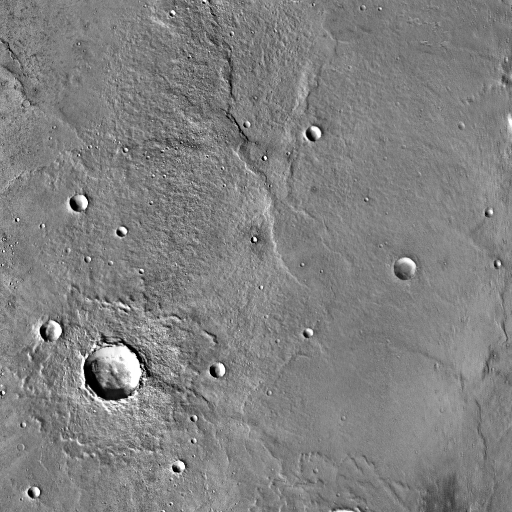
Crater classes present: Background, Other, Layered, Secondary